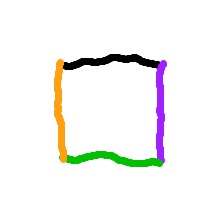
Shape: square